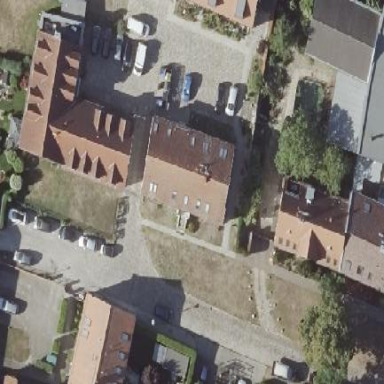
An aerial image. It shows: Gabled roof adorns the apartments building.